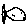
Label: fish